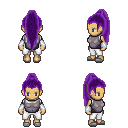
a pixel art fantasy rpg character, female body template, human, tanned skin, steel chest armor, white pants, purple extra-long topknot hairstyle, white cloth bracers, white slippers, four views (front, back, left, right), 2x2 character sprite sheet, small pixel art, hard edges, no anti-aliasing